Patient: sex M, age 47
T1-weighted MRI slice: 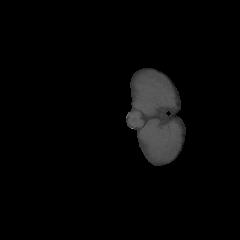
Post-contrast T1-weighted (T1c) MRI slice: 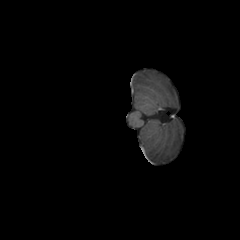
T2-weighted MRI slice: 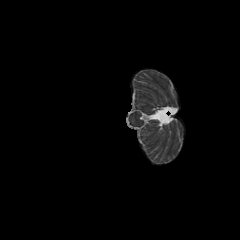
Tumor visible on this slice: no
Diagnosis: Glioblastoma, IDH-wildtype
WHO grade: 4